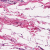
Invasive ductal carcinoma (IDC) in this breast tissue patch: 0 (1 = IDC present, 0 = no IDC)